Question: I am currently porting one of my applications to OSX with Delphi XE 4 and the Firemonkey-Framework. Everything works fine, but I am not quite happy with some Firemonkey Look and Feel on OSX (Windows looks fine).
The toolbar looks completely different to the usual native toolbars seen in OSX applications:

As you can see the OSX version toolbar buttons look like simple buttons (which they are). I am using Speedbuttons, which are flat on Windows, but not on OSX.
So my question: Any tips and hints how can improve the looks of the toolbar to make it look more like a native toolbar. Are there better components to use?
thx,
Andy
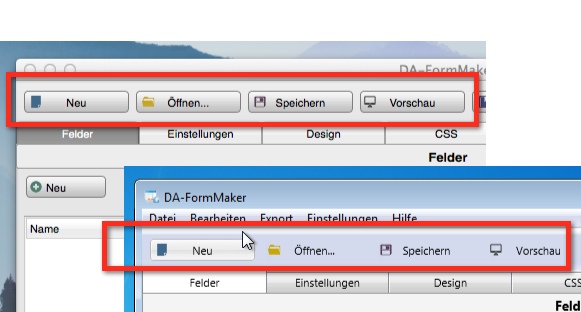
Answer: You can use Windows style in Mac, Right click on a control and select "Edit Default Style" and then select "Apply and close" without any editing. Now your app looks like Windows on OSX.